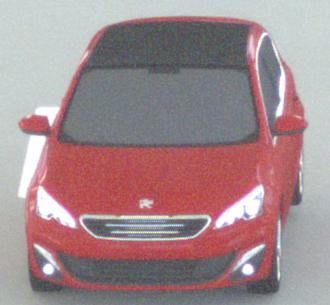
Make: Peugeot
Model: 308 VTi 82
Detailed model: 308 (II)
Model produced from: 2013/09
Model produced until: 2014/11
Doors: 5
Color: red
Road condition: dry road
Daytime: morning or afternoon
Contrast: low contrast